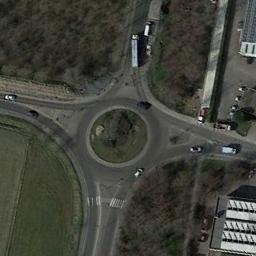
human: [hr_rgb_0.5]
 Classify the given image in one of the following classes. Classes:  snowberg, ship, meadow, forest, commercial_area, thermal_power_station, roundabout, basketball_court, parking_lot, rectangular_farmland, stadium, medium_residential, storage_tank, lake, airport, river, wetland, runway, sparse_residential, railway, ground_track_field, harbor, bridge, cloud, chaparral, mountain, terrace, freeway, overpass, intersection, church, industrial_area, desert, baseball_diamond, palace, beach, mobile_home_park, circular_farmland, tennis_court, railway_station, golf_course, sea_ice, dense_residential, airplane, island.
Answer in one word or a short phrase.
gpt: roundabout